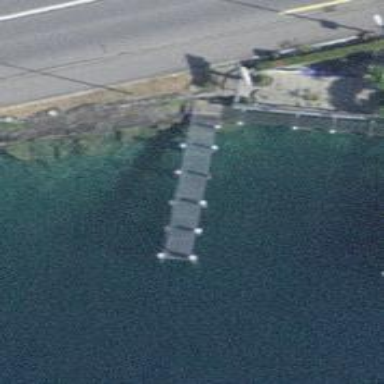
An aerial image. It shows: Man-made pier.